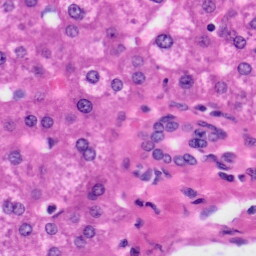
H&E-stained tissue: Liver